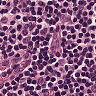
Metastatic tissue present: no